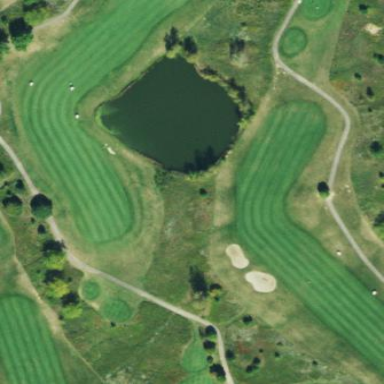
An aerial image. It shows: Area of rough grass used for golf.